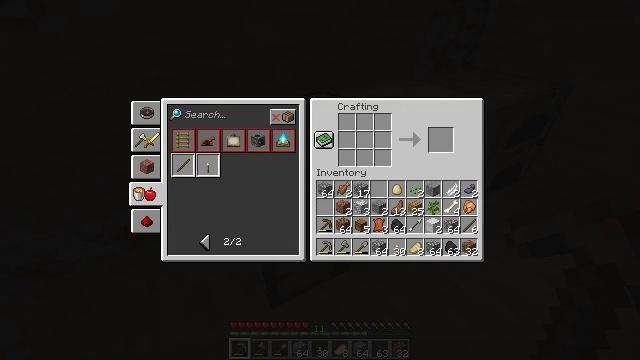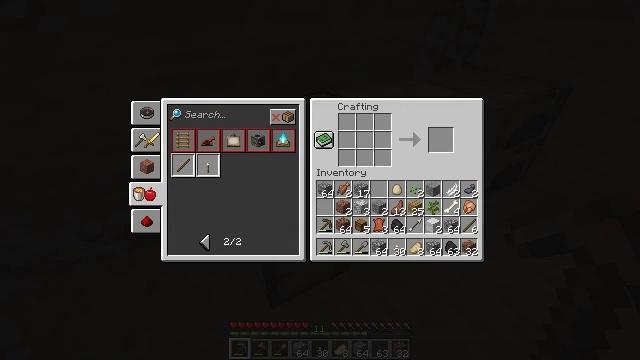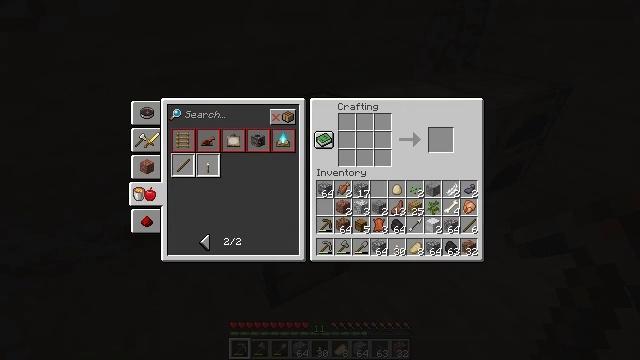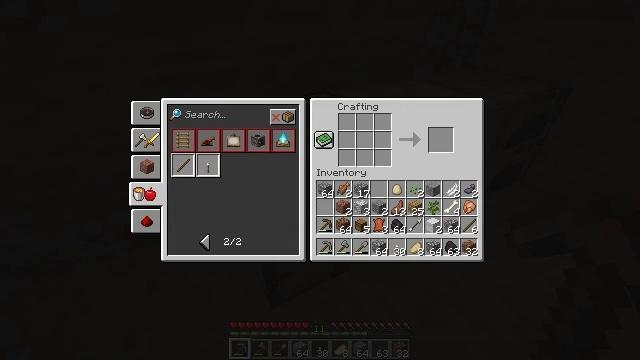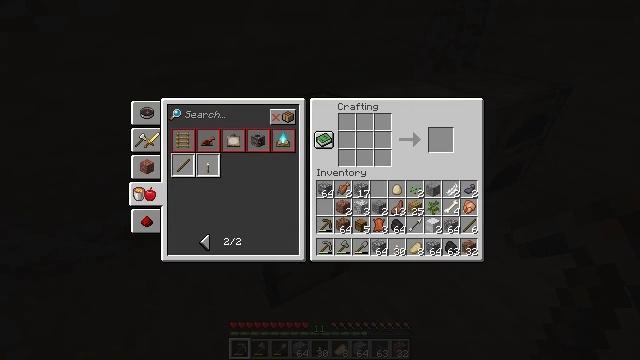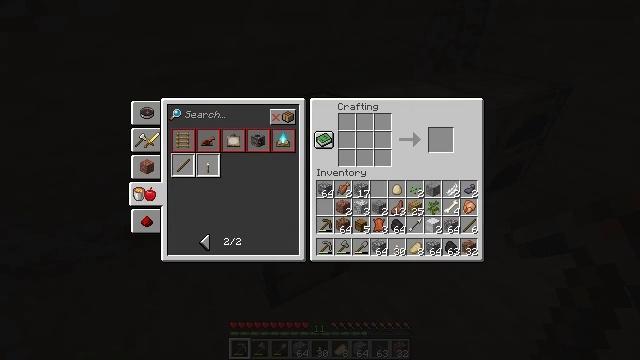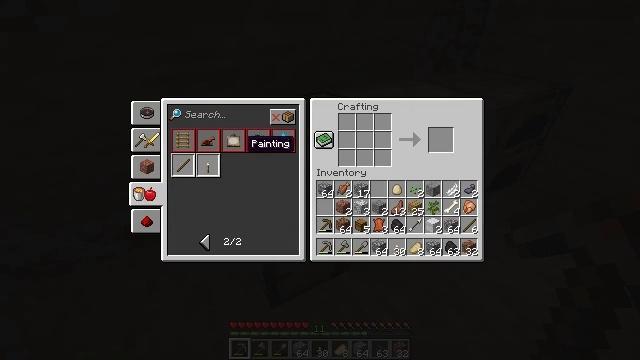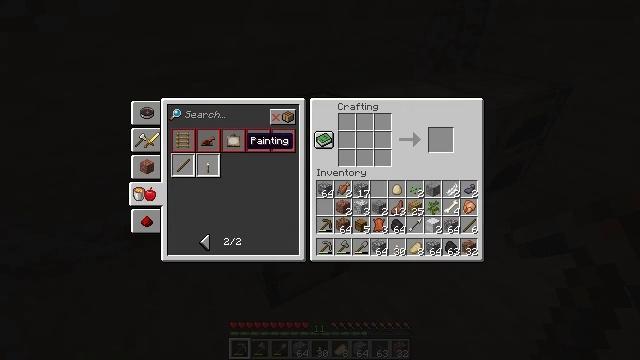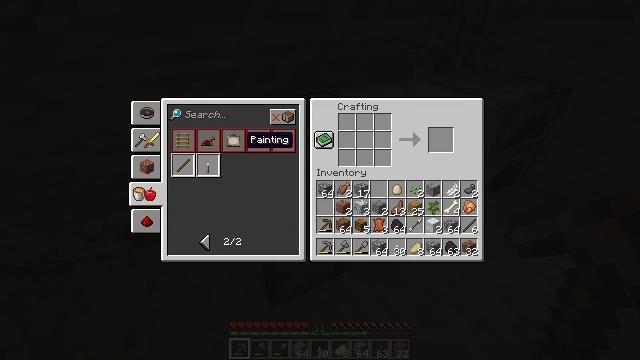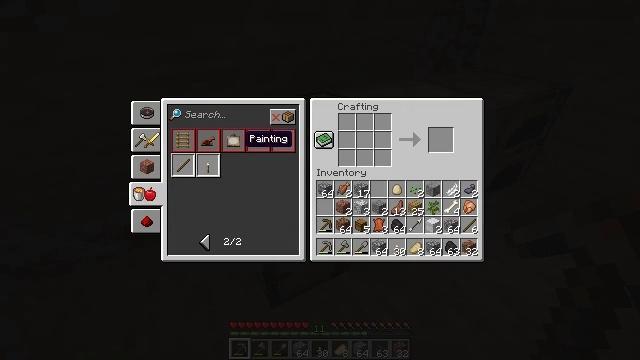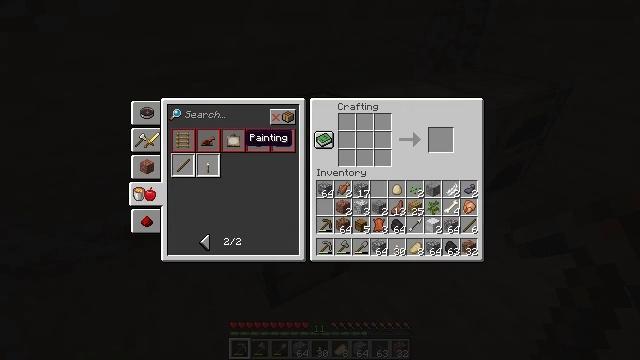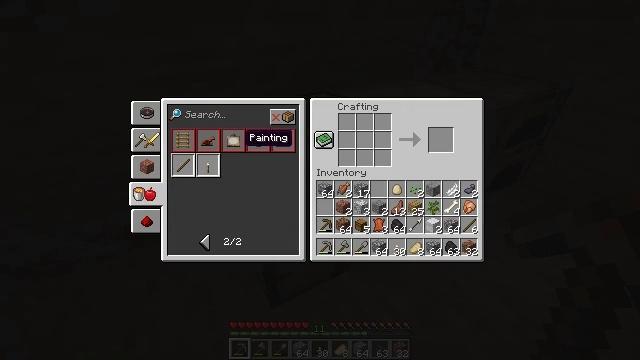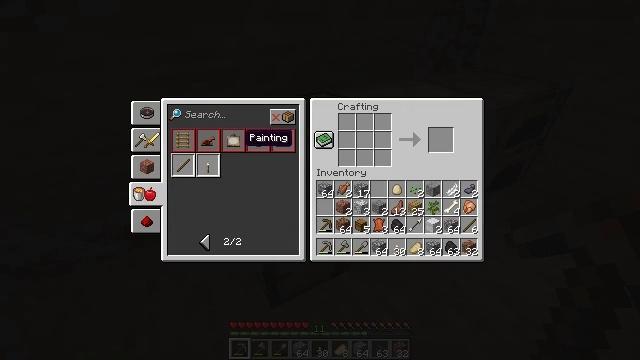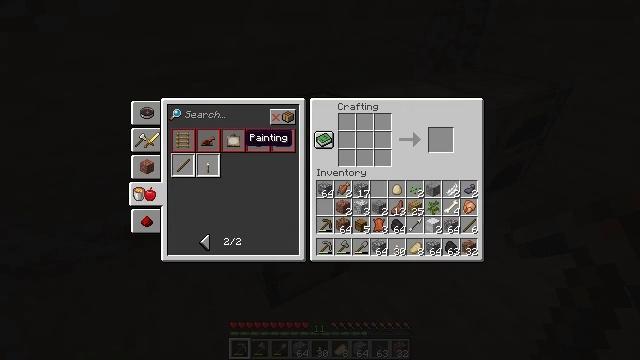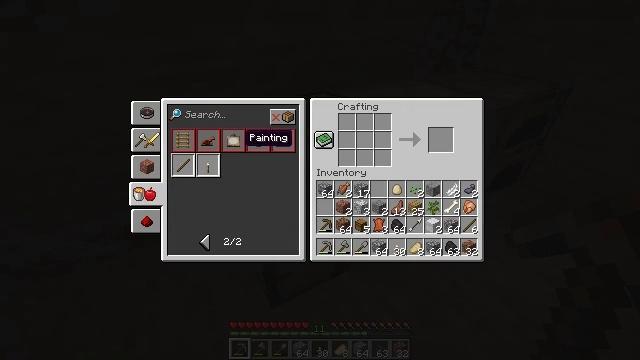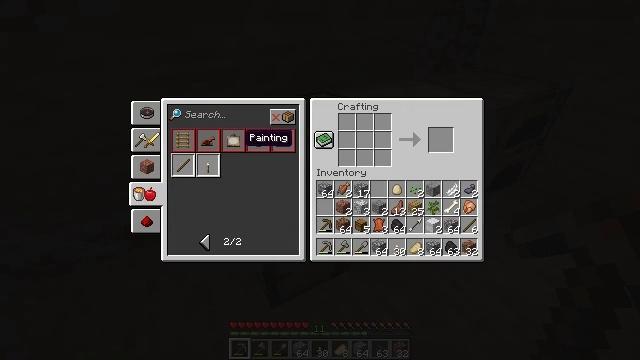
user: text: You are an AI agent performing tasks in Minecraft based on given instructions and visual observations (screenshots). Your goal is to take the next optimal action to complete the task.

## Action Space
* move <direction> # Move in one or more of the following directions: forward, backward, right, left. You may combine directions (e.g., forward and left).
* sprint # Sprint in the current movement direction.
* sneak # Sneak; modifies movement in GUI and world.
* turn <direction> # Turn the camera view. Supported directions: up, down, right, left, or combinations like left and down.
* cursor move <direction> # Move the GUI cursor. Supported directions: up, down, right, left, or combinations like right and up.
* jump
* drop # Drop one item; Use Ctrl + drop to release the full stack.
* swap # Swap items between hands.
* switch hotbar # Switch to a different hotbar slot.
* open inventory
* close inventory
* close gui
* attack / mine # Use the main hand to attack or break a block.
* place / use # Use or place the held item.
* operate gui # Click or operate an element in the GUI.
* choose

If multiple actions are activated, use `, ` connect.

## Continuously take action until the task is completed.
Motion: motion action
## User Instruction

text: Create a white carpet using wool.
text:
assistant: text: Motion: no_op
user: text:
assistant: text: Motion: cursor move up
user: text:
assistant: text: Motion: cursor move left and up
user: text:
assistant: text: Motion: cursor move up
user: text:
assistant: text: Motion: cursor move up
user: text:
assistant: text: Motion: cursor move up
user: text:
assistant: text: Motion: no_op
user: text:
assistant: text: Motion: no_op
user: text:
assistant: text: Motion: no_op
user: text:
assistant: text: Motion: no_op
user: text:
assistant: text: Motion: no_op
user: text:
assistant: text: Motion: no_op
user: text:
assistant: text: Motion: no_op
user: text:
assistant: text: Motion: no_op
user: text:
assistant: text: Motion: no_op
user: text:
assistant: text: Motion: no_op
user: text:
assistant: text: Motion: no_op
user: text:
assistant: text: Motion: no_op
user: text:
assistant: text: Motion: no_op
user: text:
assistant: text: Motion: no_op
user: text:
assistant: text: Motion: no_op
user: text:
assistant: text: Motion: no_op
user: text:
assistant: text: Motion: no_op
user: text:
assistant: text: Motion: no_op
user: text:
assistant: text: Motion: no_op
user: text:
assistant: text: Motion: no_op
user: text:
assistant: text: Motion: no_op
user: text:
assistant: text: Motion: no_op
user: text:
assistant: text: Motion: no_op
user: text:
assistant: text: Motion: no_op